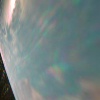
Label: water